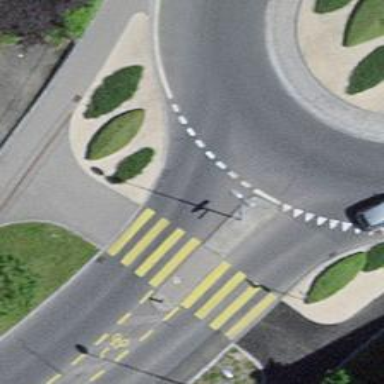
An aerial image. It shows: Road with "give way" sign.